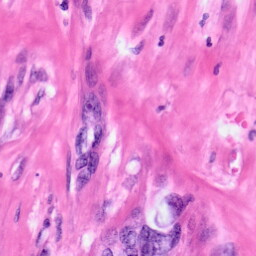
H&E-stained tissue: Pancreatic